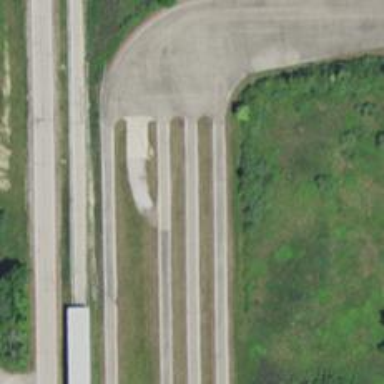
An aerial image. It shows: Raceway for motor sports.